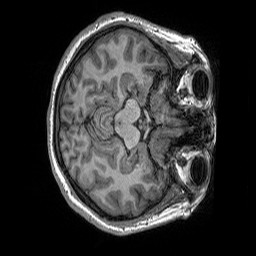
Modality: T1w
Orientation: axial
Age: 21
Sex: female
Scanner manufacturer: siemens
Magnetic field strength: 3 T
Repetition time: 2.3 s
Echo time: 0.00306 s